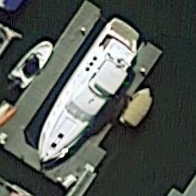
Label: Civil_yacht